Field crop: tomato
Growth stage: 2
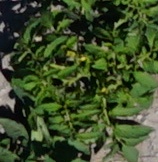
Species: tomato